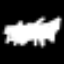
Label: frog